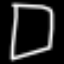
Label: square